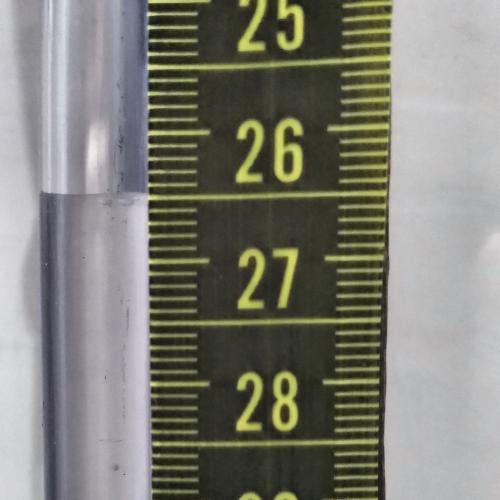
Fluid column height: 26.5 cm